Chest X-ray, PA view. Patient: 57 years old, sex F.
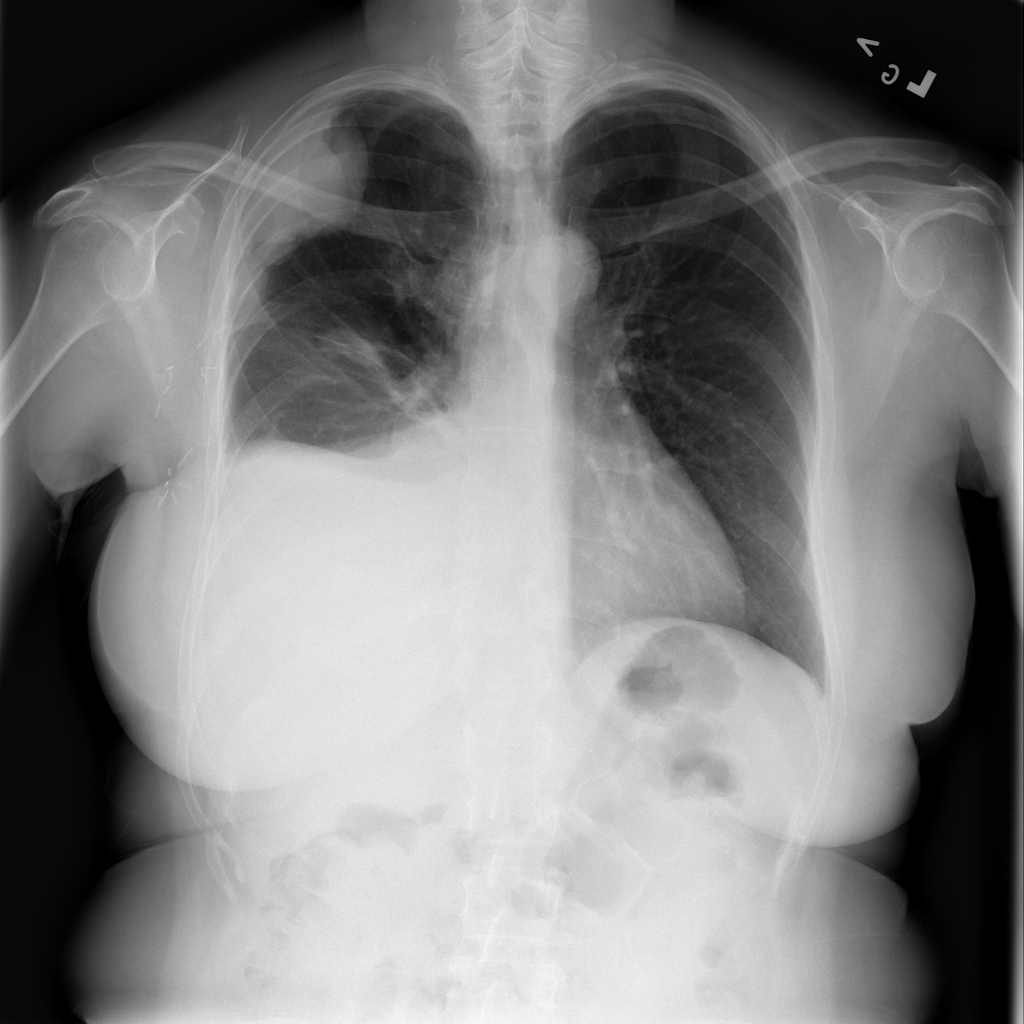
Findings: Consolidation, Effusion, Mass, Pleural_Thickening